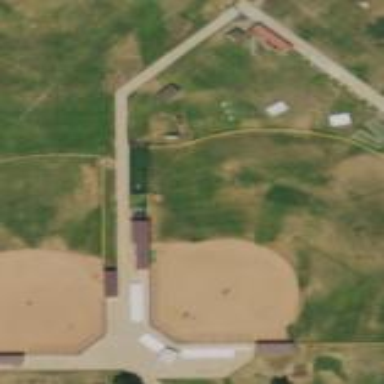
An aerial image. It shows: Softball pitch for leisure and sport activities.